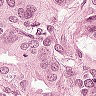
Metastatic tissue present: yes